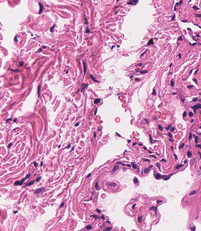
Tumor epithelial tissue: no
Tumor-associated stroma tissue: no
Normal tissue: yes